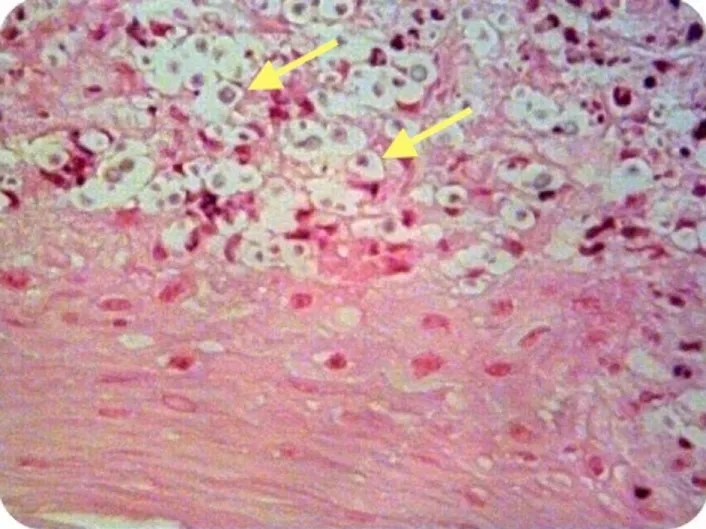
Case 1:Numerous encapsulated cryptococcal organisms (arrows) in vocal cord subepithelial stroma, H&E stain, 40x.
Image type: pathology (h&e)